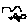
Label: bird